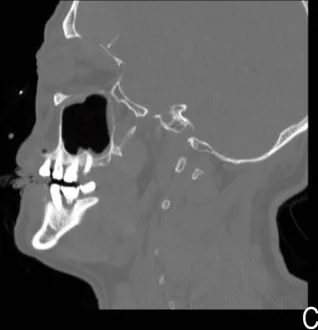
Sagittal view.
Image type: radiology (ct)